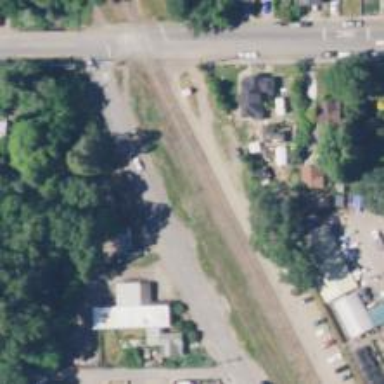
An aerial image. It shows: Railway siding for service.